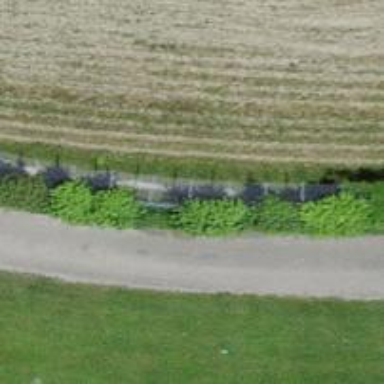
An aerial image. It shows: Fence with chain link type.